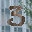
Label: 3